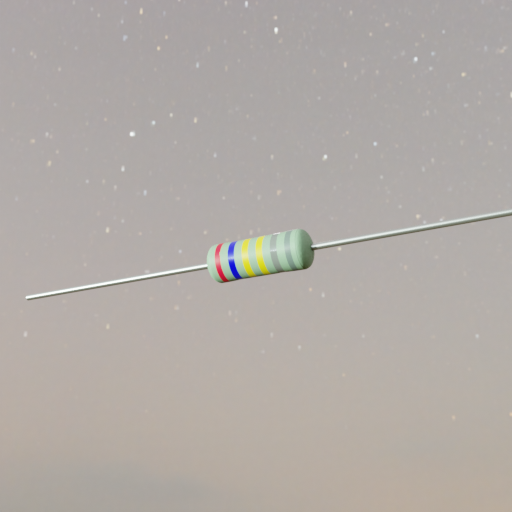
Resistor colour bands (in order): red, blue, yellow, yellow, gray, gray